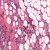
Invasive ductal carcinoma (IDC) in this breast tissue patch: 1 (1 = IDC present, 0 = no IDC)